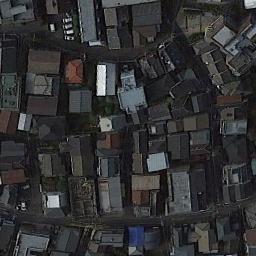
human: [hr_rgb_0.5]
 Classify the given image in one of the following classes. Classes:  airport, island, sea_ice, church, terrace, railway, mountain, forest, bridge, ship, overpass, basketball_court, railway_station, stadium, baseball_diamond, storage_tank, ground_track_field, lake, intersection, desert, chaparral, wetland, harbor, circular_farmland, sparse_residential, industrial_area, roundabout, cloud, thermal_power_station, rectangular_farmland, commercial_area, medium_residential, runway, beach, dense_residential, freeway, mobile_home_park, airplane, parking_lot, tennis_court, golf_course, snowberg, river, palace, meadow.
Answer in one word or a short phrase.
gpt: dense_residential